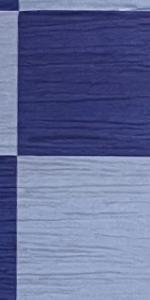
Label: Empty